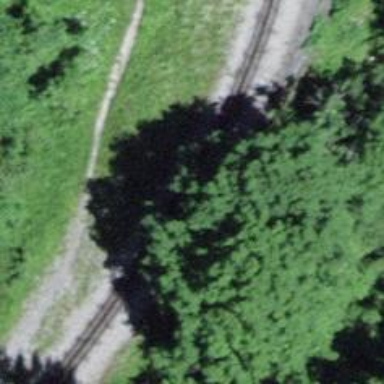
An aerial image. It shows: Narrow gauge railway.